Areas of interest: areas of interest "JD Logistics Park"
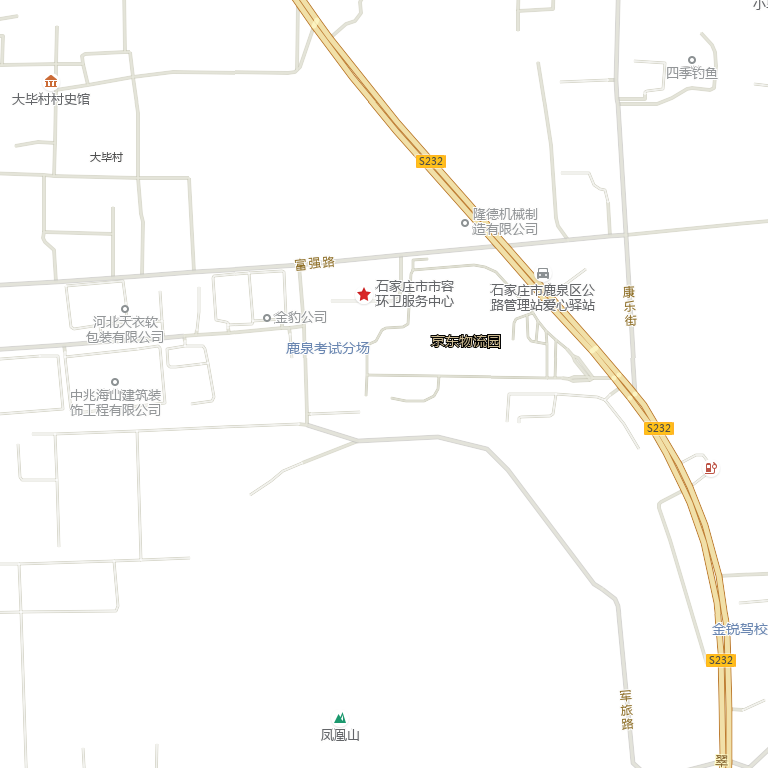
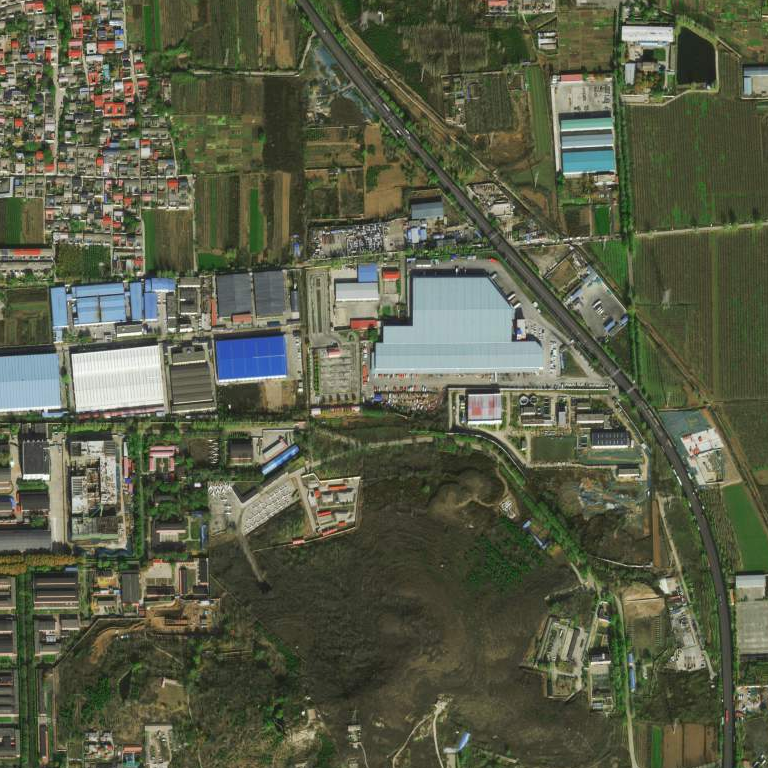